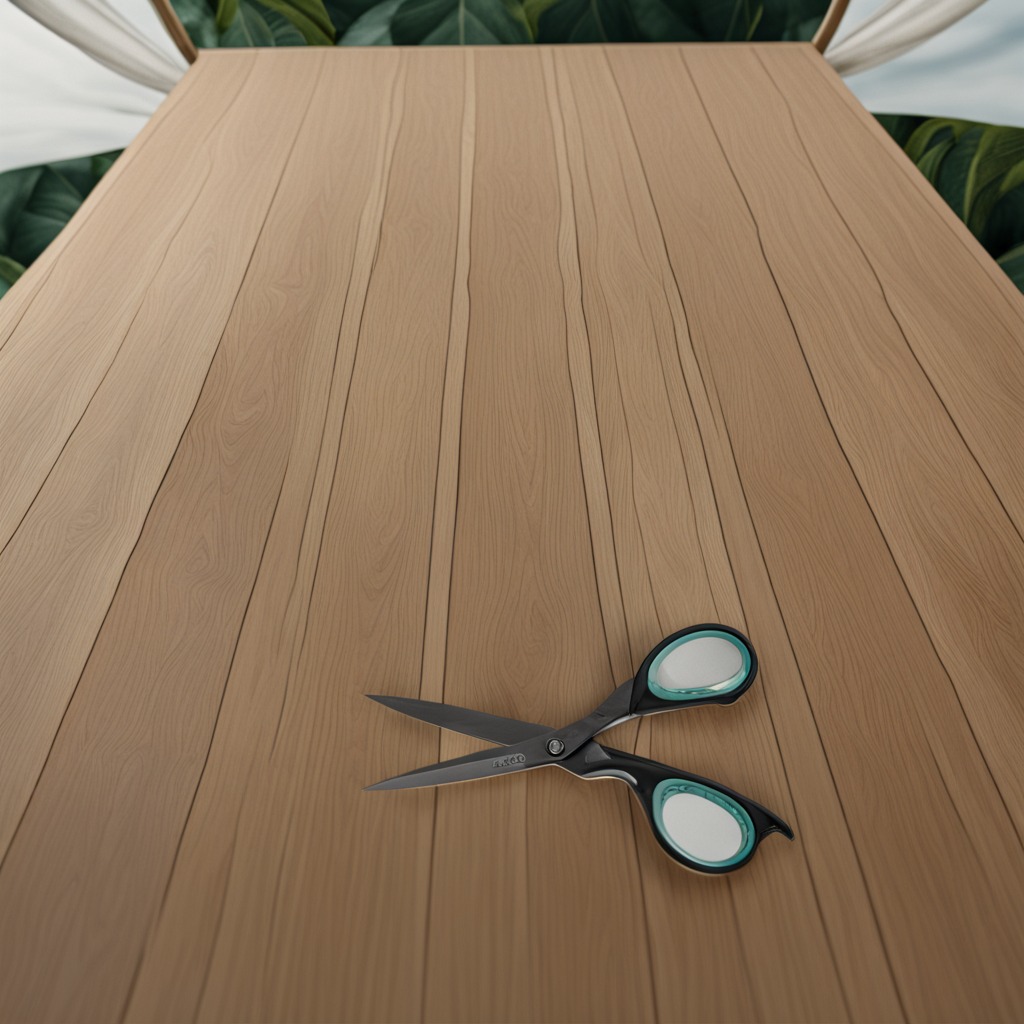
A scissor lies on a clean wooden table inside a jungle field workshop tent humid ambient light worn but